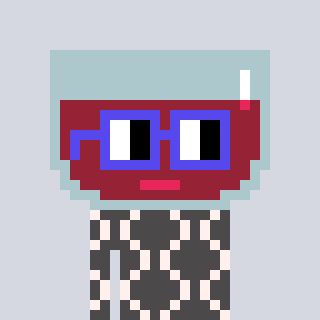
a pixel art character with square blue glasses, a wine-shaped head and a grayscale-colored body on a cool background